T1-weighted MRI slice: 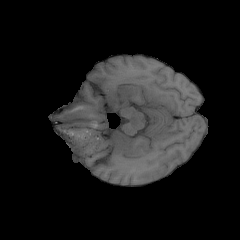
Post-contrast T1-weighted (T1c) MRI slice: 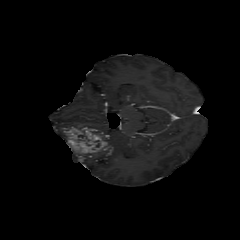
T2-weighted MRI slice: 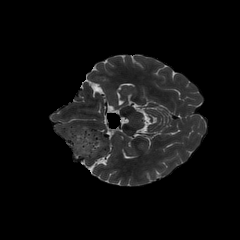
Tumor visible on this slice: yes